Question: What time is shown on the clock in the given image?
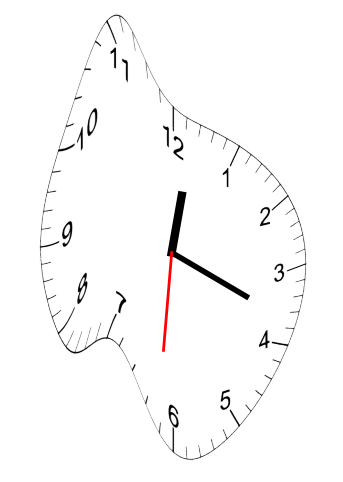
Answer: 12:18:31